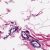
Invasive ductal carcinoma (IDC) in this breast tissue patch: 0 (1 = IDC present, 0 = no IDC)